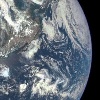
Label: cloud